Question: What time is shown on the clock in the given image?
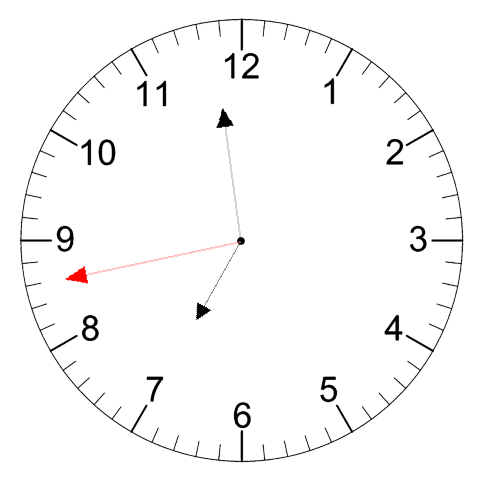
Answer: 06:58:43